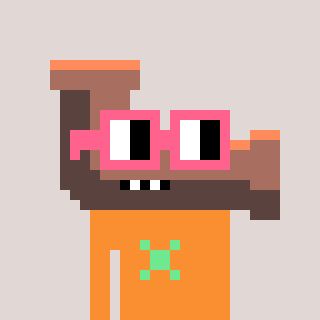
a pixel art character with square pink glasses, a pipe-shaped head and a orange-colored body on a warm background